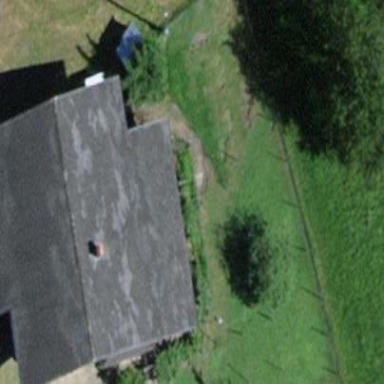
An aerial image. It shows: Farm building.